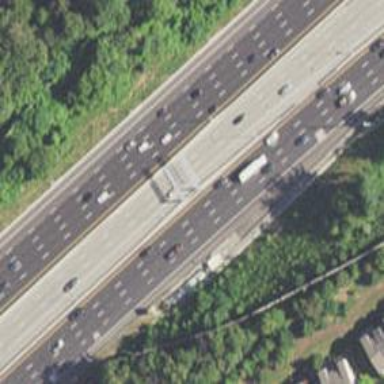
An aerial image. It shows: Toll gantry on the road.